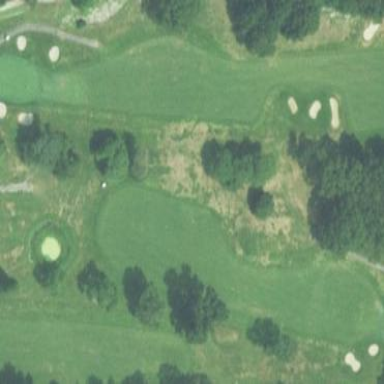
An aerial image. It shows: Golf fairway within grassy leisure land.